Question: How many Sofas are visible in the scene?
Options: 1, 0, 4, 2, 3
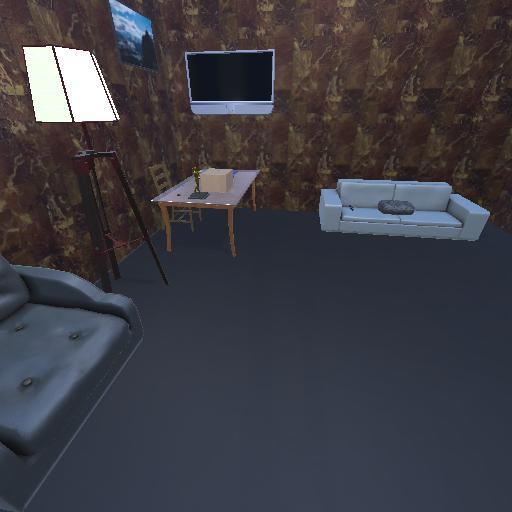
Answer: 1